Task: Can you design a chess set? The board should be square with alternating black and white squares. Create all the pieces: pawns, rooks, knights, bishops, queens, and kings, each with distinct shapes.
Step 4208:
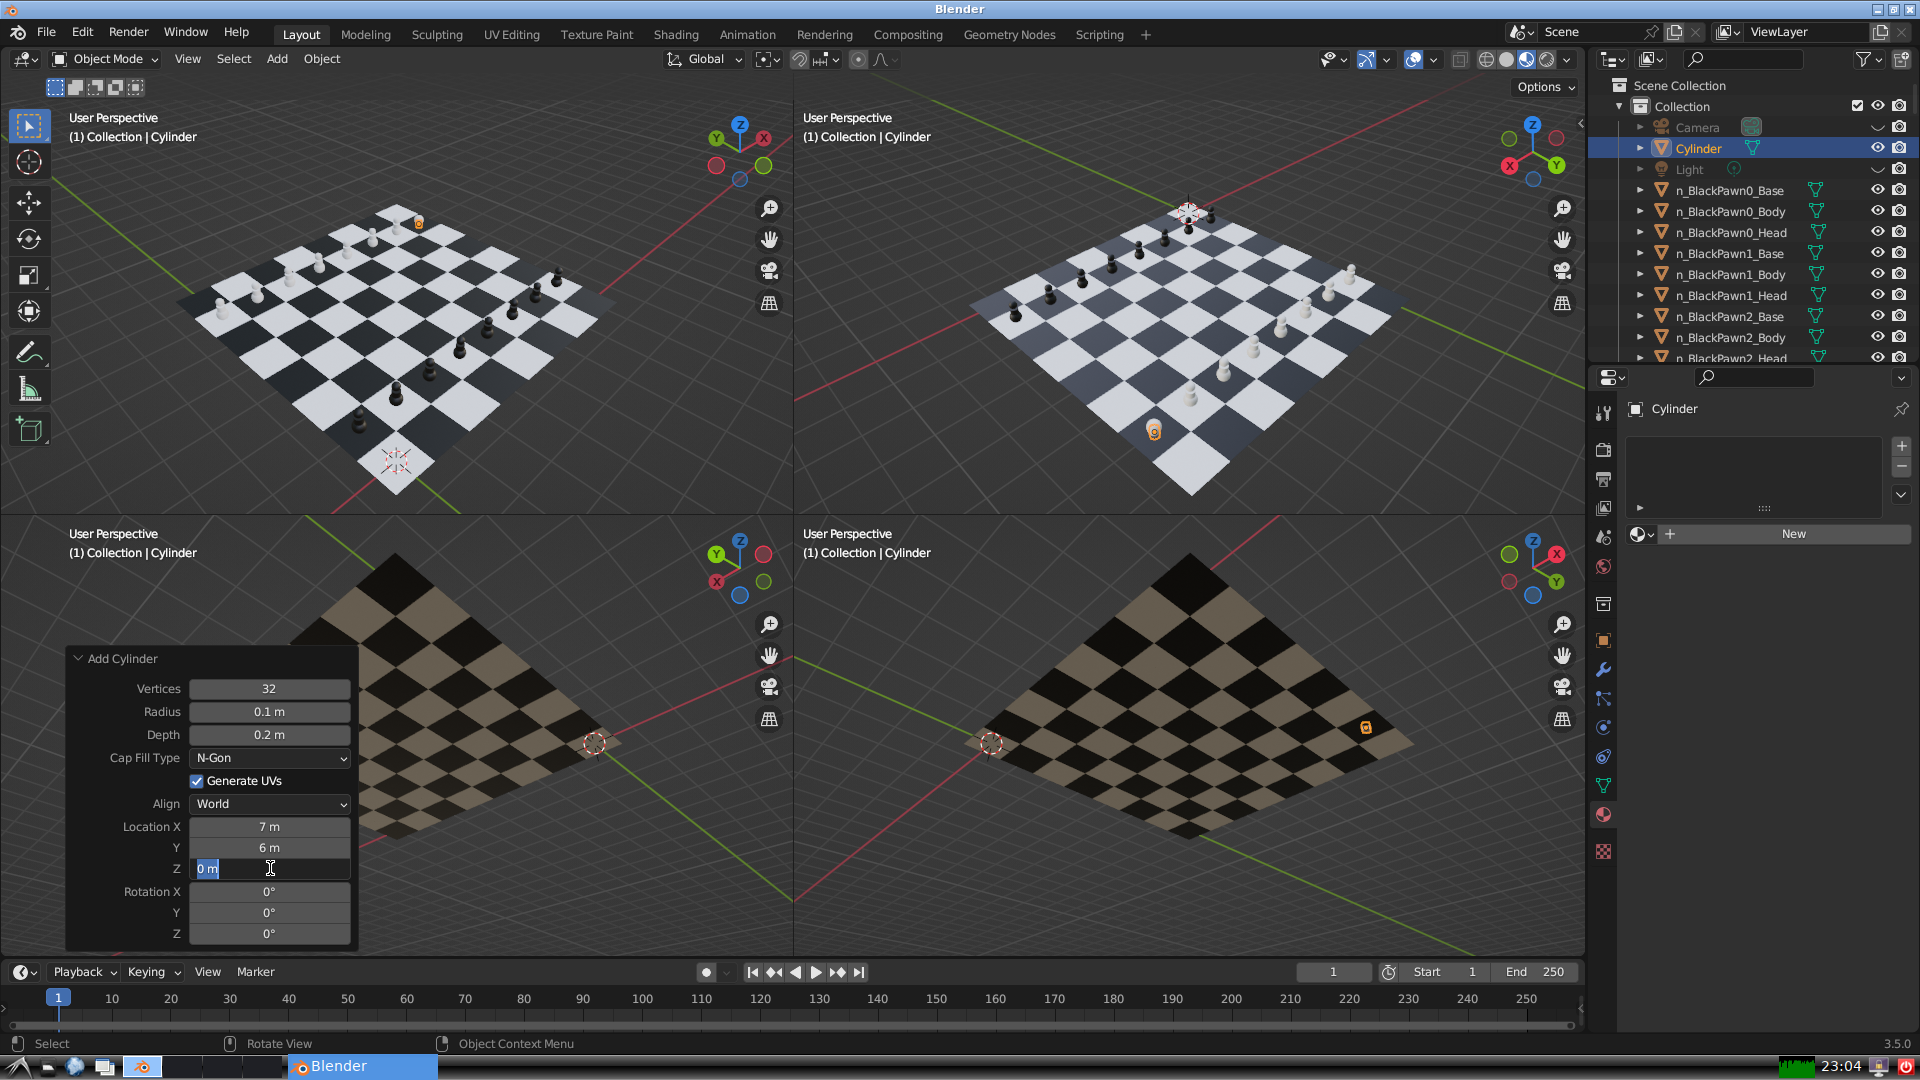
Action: input_text: 0.3